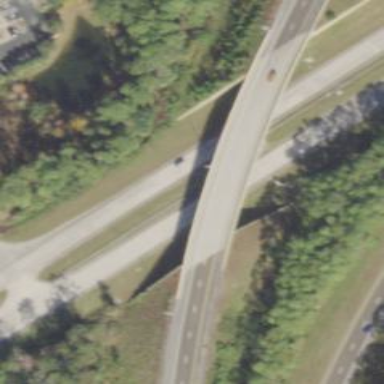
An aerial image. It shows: Man-made bridge.